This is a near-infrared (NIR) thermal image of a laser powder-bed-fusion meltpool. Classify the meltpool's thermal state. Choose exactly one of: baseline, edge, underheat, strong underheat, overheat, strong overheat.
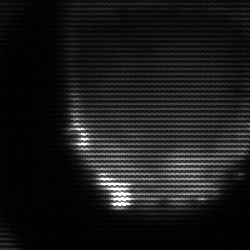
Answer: edge